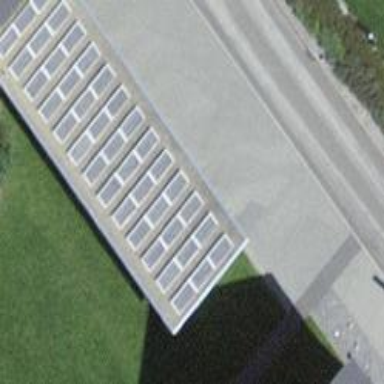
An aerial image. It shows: Solar power generator with photovoltaic panels.